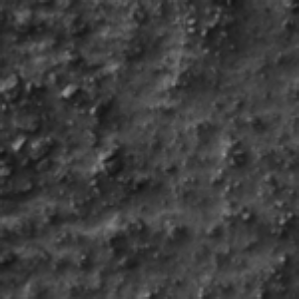
Label: frost